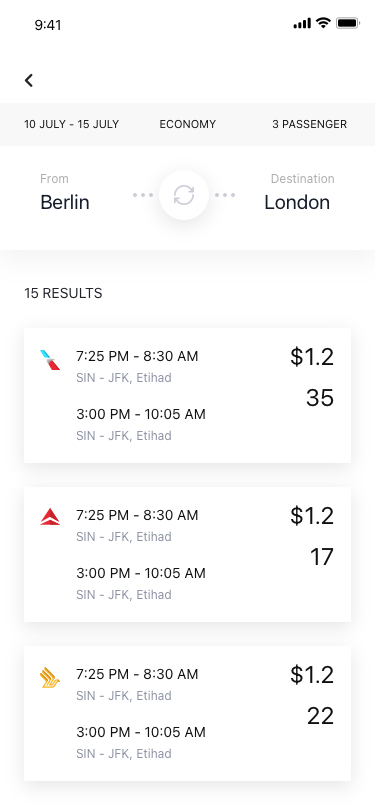
Text in this UI design:
Berlin
From
London
Destination
9:41

10 JULY - 15 JULY
ECONOMY
3 PASSENGER
7:25 PM - 8:30 AM
3:00 PM - 10:05 AM
SIN - JFK, Etihad
SIN - JFK, Etihad
$1.235
7:25 PM - 8:30 AM
3:00 PM - 10:05 AM
SIN - JFK, Etihad
SIN - JFK, Etihad
$1.217
7:25 PM - 8:30 AM
3:00 PM - 10:05 AM
SIN - JFK, Etihad
SIN - JFK, Etihad
$1.222
15 RESULTS